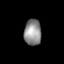
Tissue: skin
Cell type: Epithelial cells
Senescence score: 0.2028
Nuclear area (px): 436
Mean DAPI intensity: 142.385